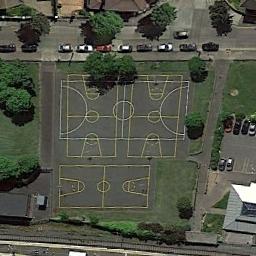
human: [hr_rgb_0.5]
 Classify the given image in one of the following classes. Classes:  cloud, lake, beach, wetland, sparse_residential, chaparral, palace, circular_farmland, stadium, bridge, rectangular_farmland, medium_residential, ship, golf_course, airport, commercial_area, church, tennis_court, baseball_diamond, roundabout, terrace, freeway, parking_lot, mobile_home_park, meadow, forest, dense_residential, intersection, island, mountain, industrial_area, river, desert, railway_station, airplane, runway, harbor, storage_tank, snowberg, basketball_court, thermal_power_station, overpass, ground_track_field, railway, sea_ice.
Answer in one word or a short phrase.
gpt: basketball_court